Question: I am working with Entity Framework (code first) for the first time and I have a little problem.
I have a class called Taxi & one called Driver
Taxi has a reference to the Driver, you can see both classed below
'''
public partial class Taxi
{
public Taxi()
{
}
public int TaxiId { get; set; }
public Driver Driver { get; set; }
public string Make { get; set; }
public string Model { get; set; }
public Color Colour { get; set; }
public string NumPlate { get; set; }
public int MaxPassengers { get; set; }
}
public partial class Driver
{
public Driver()
{
}
public int DriverId { get; set; }
public string FirstName { get; set; }
public string LastName { get; set; }
public string Address { get; set; }
public string HomePhone { get; set; }
public string MobilePhone { get; set; }
public DateTime JoinedFirm { get; set; }
}
'''
And I am saving the changed Taxi like this:
'''
using (var db = new DataModel())
{
db.Configuration.ProxyCreationEnabled = false;
db.Taxis
.Where(x => x.TaxiId == CurrenltySelectedTaxi.TaxiId)
.ToList()
.ForEach(x =>
{
x.Make = CurrenltySelectedTaxi.Make;
x.Model = CurrenltySelectedTaxi.Model;
x.NumPlate = CurrenltySelectedTaxi.NumPlate;
x.Colour = CurrenltySelectedTaxi.Colour;
x.MaxPassengers = CurrenltySelectedTaxi.MaxPassengers;
x.Driver = CurrenltySelectedTaxi.Driver;
});
db.SaveChanges();
}
'''
My problem is that the Driver gets duplicated the in database every time I save a taxi.
You can see the database here:

Can someone point me in the right direction,
Thanks
EDIT:
The drivers are in a combo box and are selected like this
'''
private void cmbTaxiDriver_SelectedIndexChanged(object sender, EventArgs e)
{
using (var db = new DataModel())
{
db.Configuration.ProxyCreationEnabled = false;
Driver listSelected = (Driver) cmbTaxiDriver.SelectedItem;
CurrenltySelectedTaxi.Driver = db.Drivers.Where(x => x.DriverId == listSelected.DriverId).ToArray()[0];
}
}
'''
And the combo box is populated like this:
'''
listDrivers.Items.AddRange(db.Drivers.ToArray());
'''
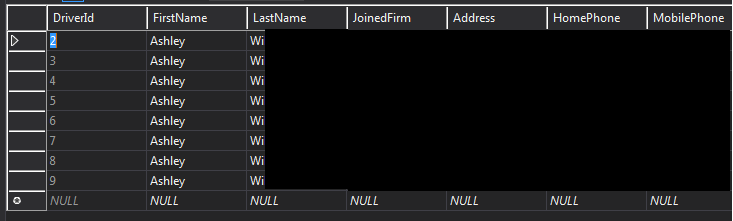
Answer: So it turns out my issue is because i followed the tutorial on MSDN that says to recreate your context EVERYTIME you use it. Although this 'may' be good practice, in this instance it caused the problem.
If I make one context for the entire class it works as expected/